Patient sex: M
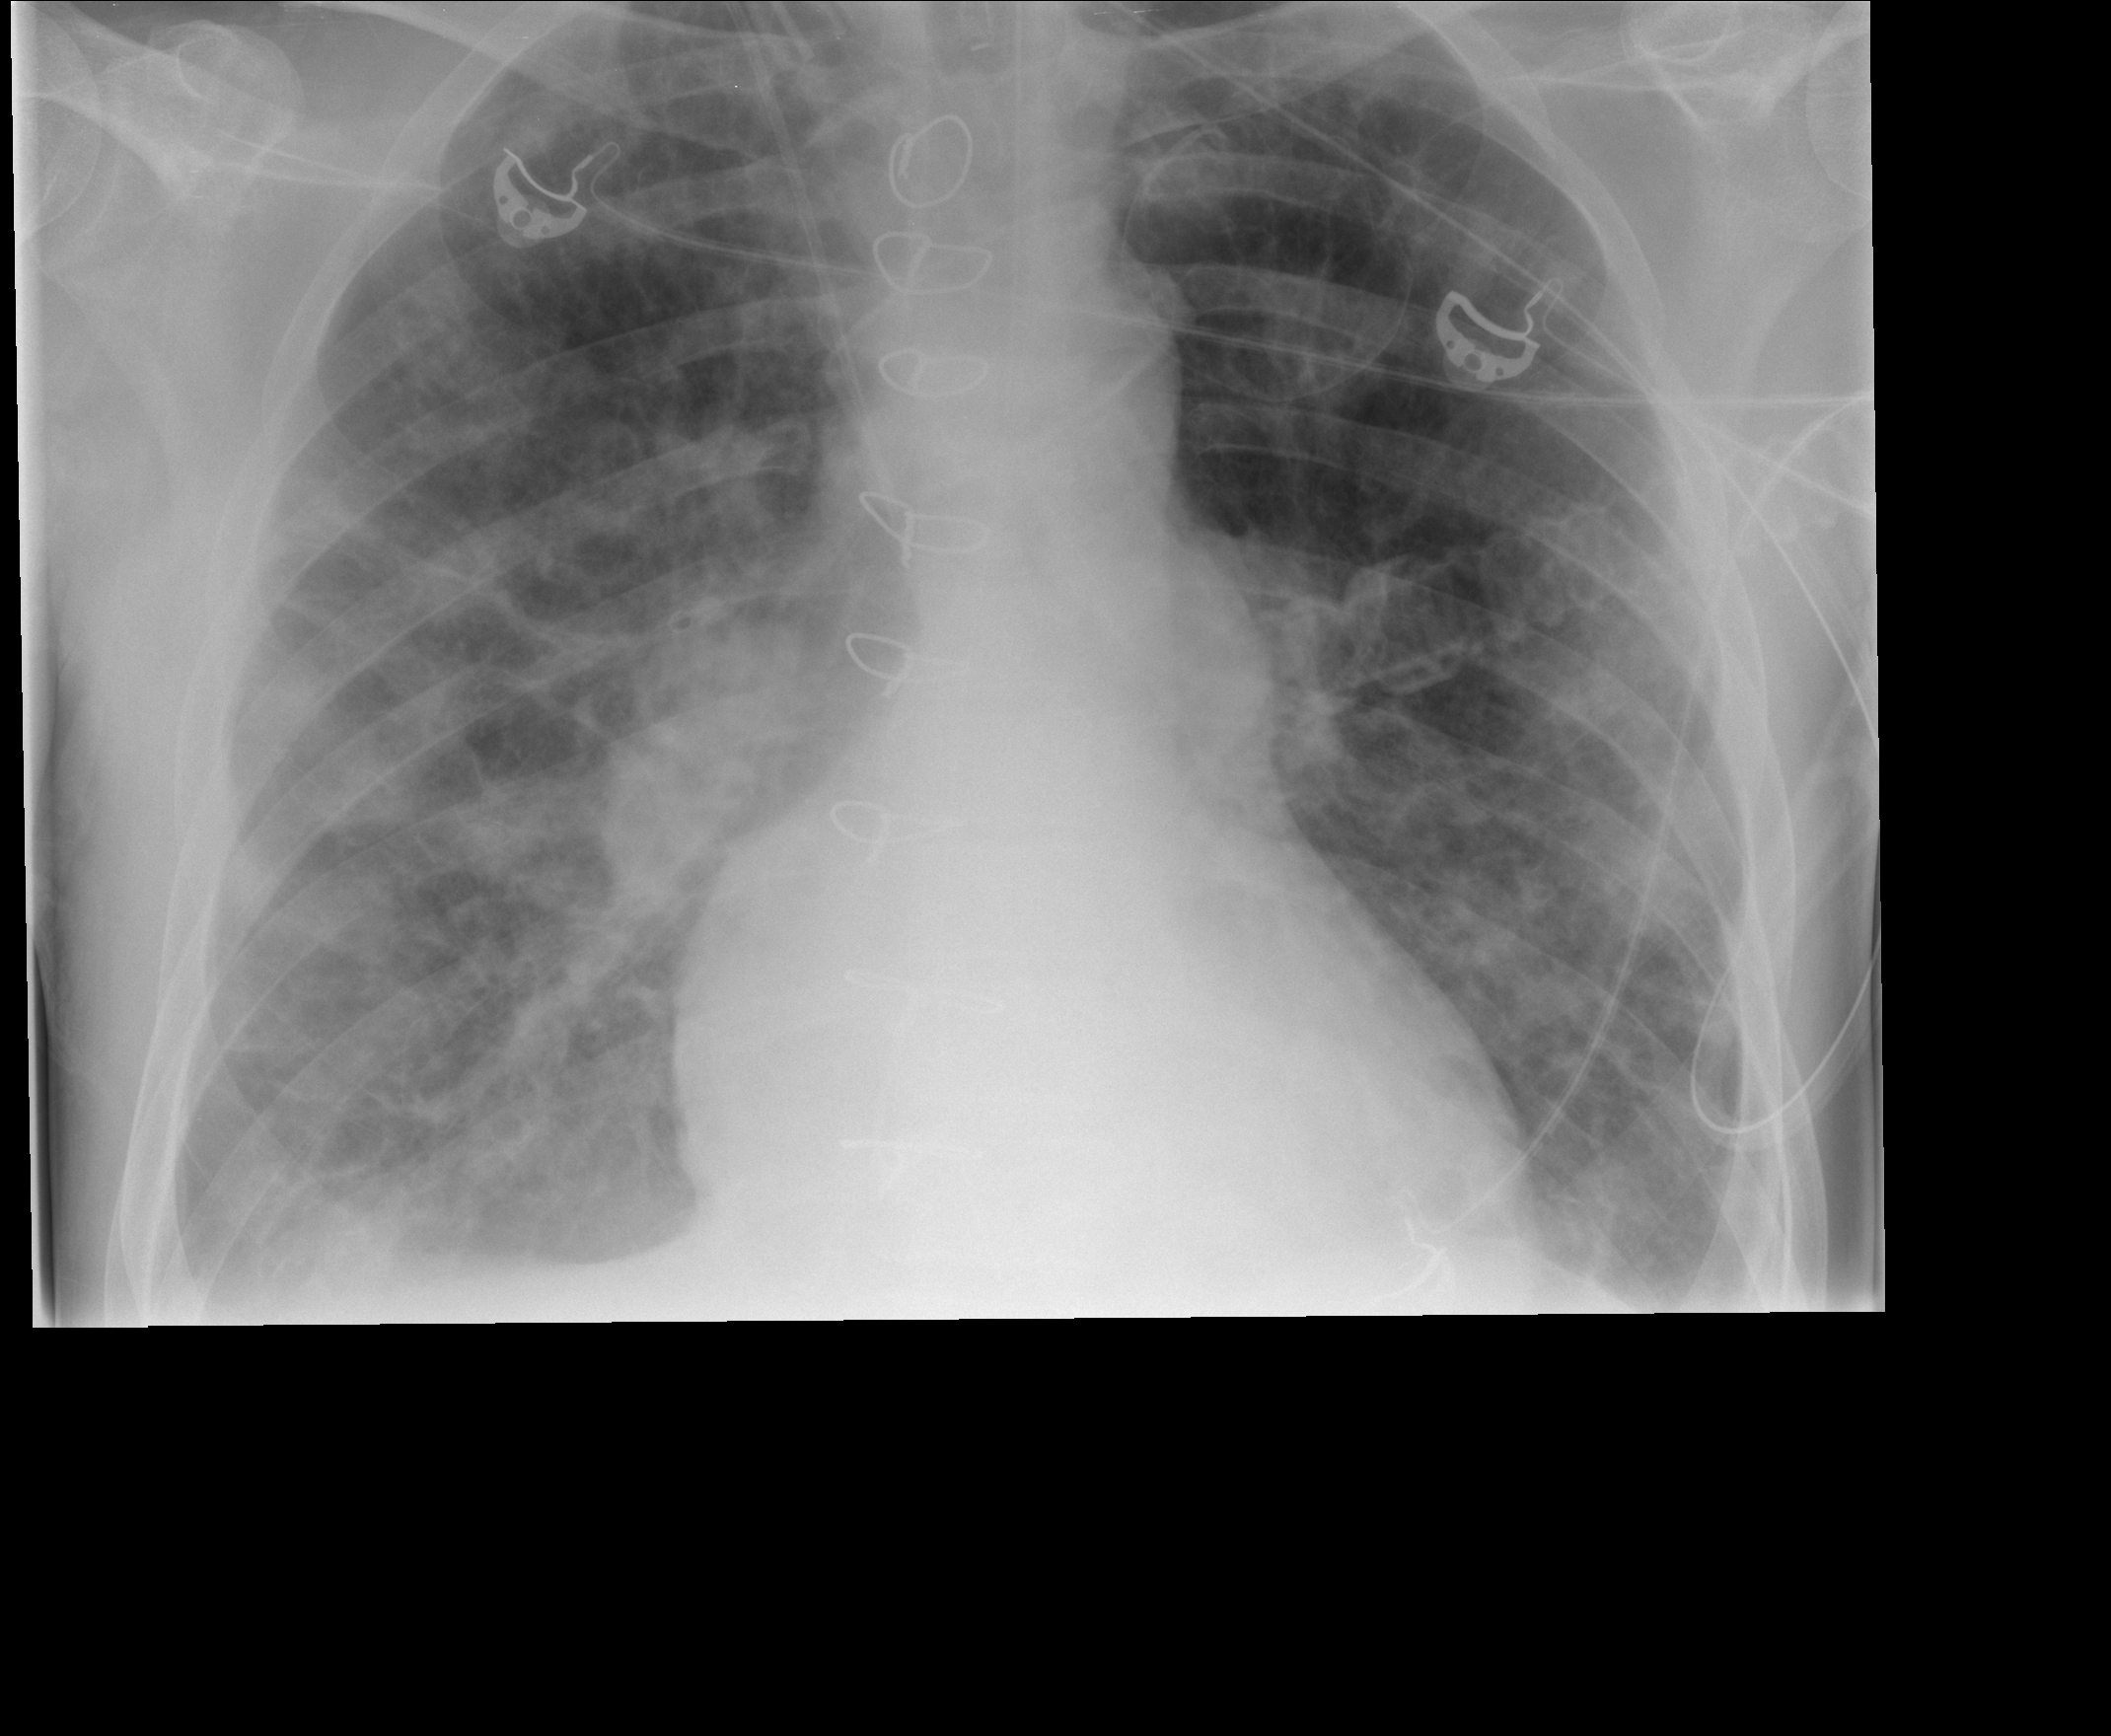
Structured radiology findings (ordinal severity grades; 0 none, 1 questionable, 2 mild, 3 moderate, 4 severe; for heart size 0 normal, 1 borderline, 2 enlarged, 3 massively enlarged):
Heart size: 0
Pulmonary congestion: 2
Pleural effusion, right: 1
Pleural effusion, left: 1
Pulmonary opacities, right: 3
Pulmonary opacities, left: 2
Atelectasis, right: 2
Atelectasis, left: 2